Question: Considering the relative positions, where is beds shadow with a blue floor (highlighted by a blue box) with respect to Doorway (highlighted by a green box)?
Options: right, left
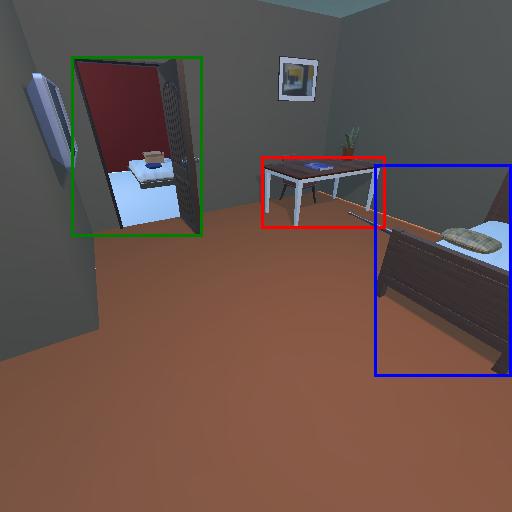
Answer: right